Question: I have a small problem where a 1 pixel bar is sometimes displayed in my header as you can see on the image below.
My code is below. The first function is just to calculate the scroll for the user to have a beautiful animation.
the 1 pixel is surrounded in blue.
i'll be very proud if someone can resolve this problem ^^'...

'''
import 'package:flutter/material.dart';
import 'package:flutter_share/flutter_share.dart';
class _CustomHeaderState extends State<CustomHeader> {
ScrollController _scrollController;
double heightHeader = 0;
_scrollListener() {
if (_scrollController.hasClients) {
double calcul2 = 2 / ((300 - kToolbarHeight) / _scrollController.offset);
if (calcul2 < 0 && heightHeader != 0) {
setState(() {
heightHeader = 0;
});
} else if (calcul2 > 2 && heightHeader != 2) {
setState(() {
heightHeader = 2;
});
} else if (calcul2 >= 0 && calcul2 <= 2) {
if (heightHeader != calcul2) {
setState(() {
heightHeader = calcul2;
});
}
}
}
}
@override
void initState() {
_scrollController = ScrollController();
_scrollController.addListener(_scrollListener);
super.initState();
}
@override
Widget build(BuildContext context) {
return Scaffold(
// extendBody: true,
body: CustomScrollView(
controller: _scrollController,
slivers: [
SliverAppBar(
primary: true,
pinned: true,
automaticallyImplyLeading: false,
backgroundColor: Colors.white,
title: Text(""),
// elevation: 0,
expandedHeight: 300,
flexibleSpace: FlexibleSpaceBar(
background: widget.image,
),
actions: [//header changed when scroll],
bottom: PreferredSize(
preferredSize: Size(MediaQuery.of(context).size.width, 0),
child: Container(
margin: EdgeInsets.zero,
padding: EdgeInsets.zero,
height: heightHeader >= 1.75 ? 25 - ((heightHeader - 1.75) * 100) : 25,
decoration: BoxDecoration(
color: Colors.white,
borderRadius: BorderRadius.only(
topLeft: Radius.circular(25),
topRight: Radius.circular(25),
),
),
),
),
),
SliverToBoxAdapter(
child: widget.child,
),
],
),
);
}
}
'''
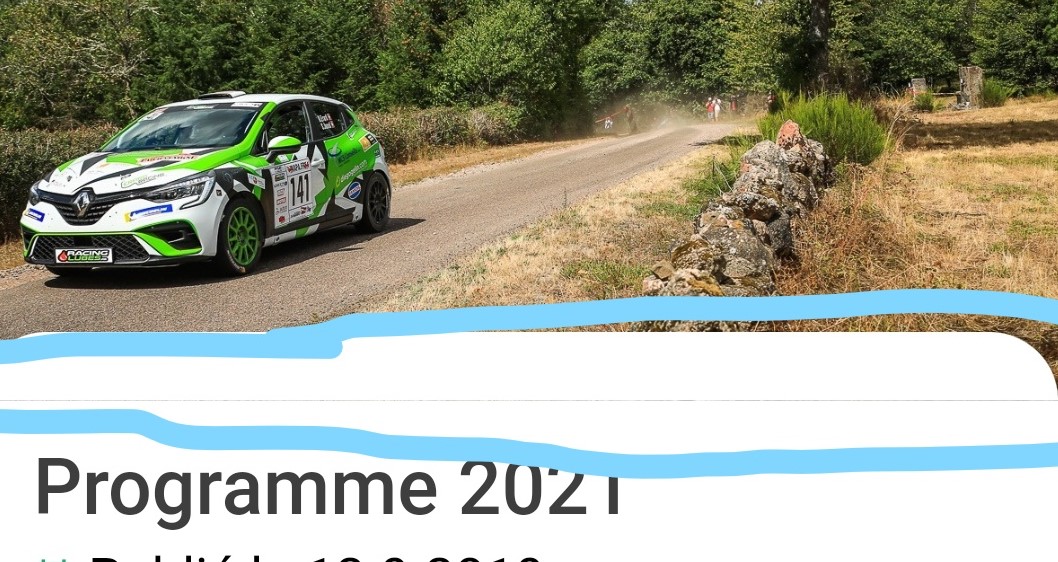
Answer: after days of works on this problem, i adopted a new solution with no sliverappbar finally and it works perfectly !
i've just made a stack with two positionned in.
the first one just show a singlechildscrollview with a padding and the second is the header who appears on scroll.
thxs for all contributors !